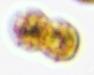
Label: Margalefidinium